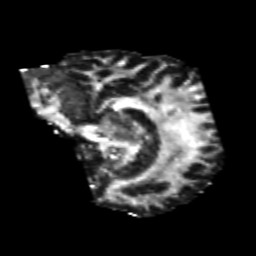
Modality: FA
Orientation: sagittal
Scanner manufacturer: siemens
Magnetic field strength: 3 T
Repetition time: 6.8 s
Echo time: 0.093 s